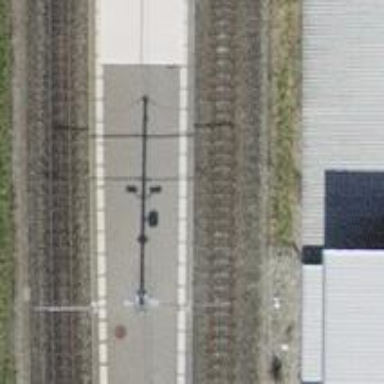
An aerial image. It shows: Light rail stop position on the railway.